Question: The behavior that's causing me a problem is when the user splits 'DockPanel' with multiple 'DockContent' documents. If the user then wishes to move or close the 'DockContent' on the new panel section is no way to do so. To me the most userfriendly approach would be to show the Tabs all the time, even if there is only one object on the panel section. Is this possible? If not does anyone have another solution?
Here is what I am talking about. As you can see on the right there is no way to move or close that control and unsplit the Panel

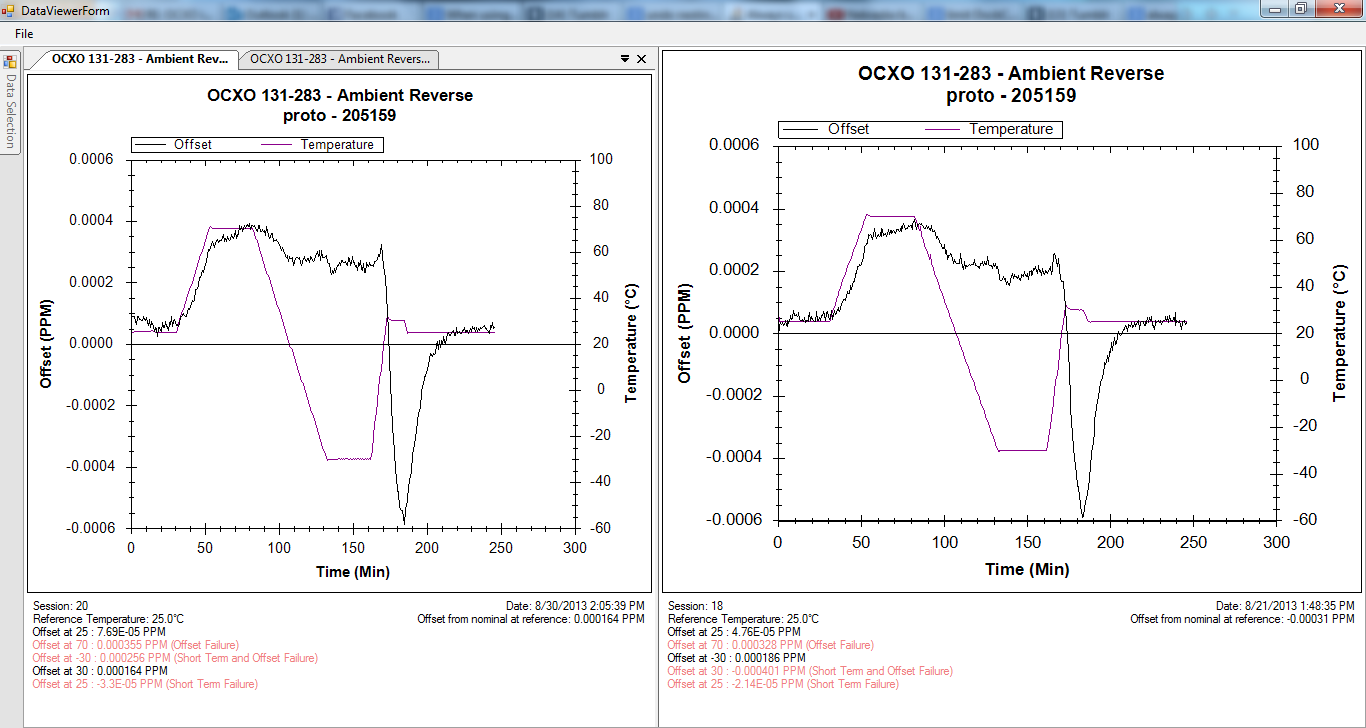
Answer: This is the expected behavior of DockingSdi DocumentStyle. DockingMdi or DockingWindow should be used for the desired behavior.
A more complete answer can be found on the reposted question: <URL>